Field crop: tomato
Growth stage: 1
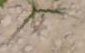
Species: cyperus